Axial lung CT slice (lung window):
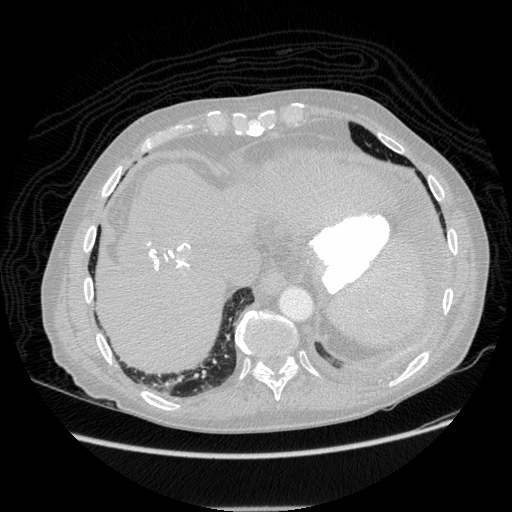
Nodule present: no